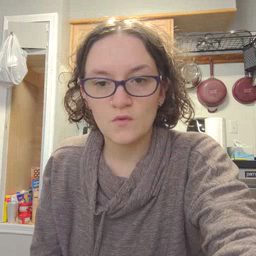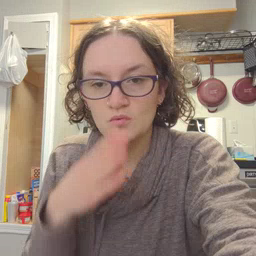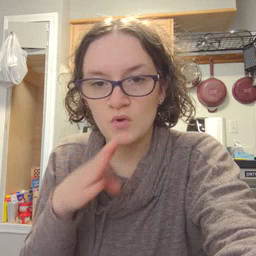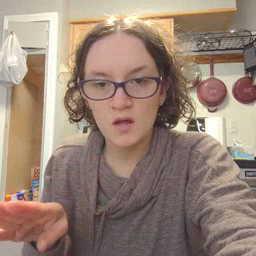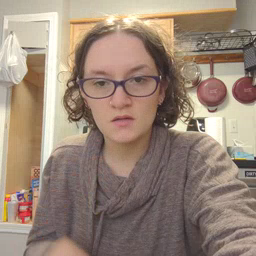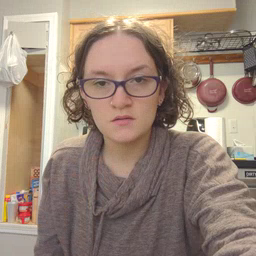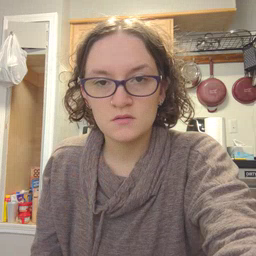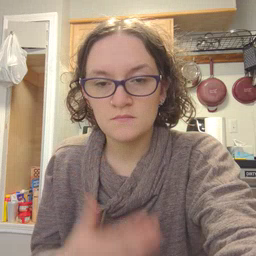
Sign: quiet